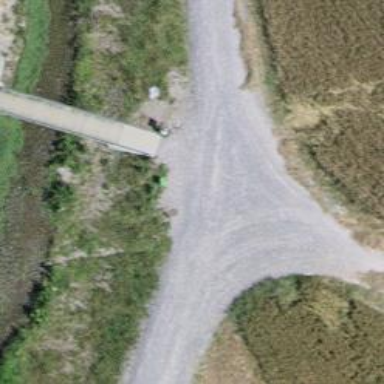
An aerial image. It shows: Footway road with bridge. The road does not have sidewalk.